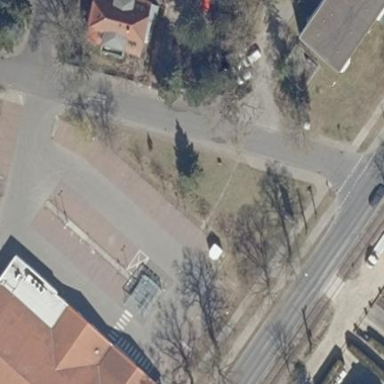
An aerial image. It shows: Parking area with paving stones surface.